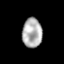
Tissue: lung
Cell type: Others
Senescence score: 0.1089
Nuclear area (px): 574
Mean DAPI intensity: 175.622